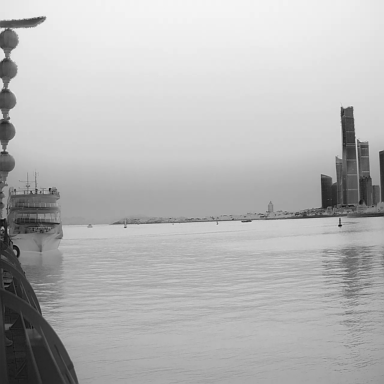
There is a container_ship in the infrared image.